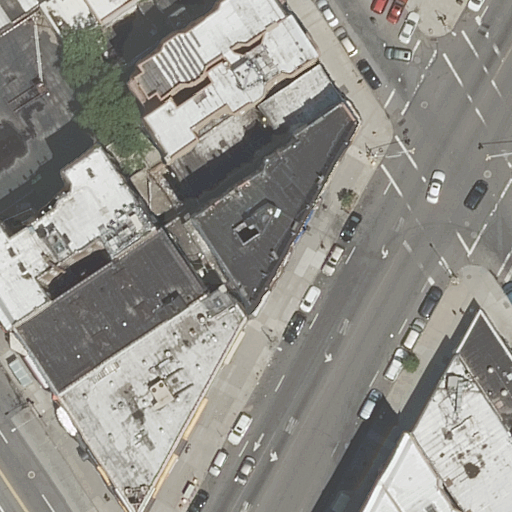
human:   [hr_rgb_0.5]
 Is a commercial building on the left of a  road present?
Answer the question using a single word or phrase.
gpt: no

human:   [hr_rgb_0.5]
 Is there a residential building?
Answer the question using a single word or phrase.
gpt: yes

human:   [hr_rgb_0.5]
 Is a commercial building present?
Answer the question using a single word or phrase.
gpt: no

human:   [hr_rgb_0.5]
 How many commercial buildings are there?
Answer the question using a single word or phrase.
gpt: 0

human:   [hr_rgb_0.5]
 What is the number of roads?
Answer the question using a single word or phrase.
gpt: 5

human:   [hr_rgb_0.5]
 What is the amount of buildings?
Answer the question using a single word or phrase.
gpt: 15

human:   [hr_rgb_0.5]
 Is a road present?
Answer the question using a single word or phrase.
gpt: yes

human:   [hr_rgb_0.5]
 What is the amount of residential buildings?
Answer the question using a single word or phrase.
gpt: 15

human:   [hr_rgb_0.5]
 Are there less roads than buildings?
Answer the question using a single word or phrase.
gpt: yes

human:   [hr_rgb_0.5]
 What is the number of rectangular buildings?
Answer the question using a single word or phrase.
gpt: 7

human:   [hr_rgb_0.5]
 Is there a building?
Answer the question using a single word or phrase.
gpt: yes

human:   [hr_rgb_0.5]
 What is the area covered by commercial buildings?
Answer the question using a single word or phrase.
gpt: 0m2

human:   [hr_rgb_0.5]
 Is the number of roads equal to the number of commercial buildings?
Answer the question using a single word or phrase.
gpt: no

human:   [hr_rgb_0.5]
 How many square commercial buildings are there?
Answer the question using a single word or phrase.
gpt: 0

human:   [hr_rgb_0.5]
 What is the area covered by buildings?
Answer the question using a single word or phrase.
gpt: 4658m2

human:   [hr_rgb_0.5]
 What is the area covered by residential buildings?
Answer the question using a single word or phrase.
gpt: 4658m2

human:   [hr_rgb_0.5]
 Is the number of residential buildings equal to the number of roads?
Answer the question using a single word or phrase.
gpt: no

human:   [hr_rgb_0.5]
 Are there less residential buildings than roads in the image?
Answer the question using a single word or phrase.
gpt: no

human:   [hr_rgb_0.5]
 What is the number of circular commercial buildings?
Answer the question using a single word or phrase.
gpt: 0

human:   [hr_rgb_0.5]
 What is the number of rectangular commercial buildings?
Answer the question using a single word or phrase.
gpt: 0

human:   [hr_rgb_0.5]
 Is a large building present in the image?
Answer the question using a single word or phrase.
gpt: yes

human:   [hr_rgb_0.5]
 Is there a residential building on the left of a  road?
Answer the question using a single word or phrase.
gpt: yes

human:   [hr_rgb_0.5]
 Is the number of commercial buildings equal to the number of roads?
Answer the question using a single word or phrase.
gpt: no

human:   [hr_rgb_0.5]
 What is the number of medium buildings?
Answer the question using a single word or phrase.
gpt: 8

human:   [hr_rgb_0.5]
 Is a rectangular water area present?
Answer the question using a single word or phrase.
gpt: no

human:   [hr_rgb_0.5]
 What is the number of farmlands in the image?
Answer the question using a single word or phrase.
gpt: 0

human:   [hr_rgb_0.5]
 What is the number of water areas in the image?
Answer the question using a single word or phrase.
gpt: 0

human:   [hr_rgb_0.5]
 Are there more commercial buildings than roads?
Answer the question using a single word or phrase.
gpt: no

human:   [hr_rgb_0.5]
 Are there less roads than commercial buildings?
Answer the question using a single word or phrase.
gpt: no

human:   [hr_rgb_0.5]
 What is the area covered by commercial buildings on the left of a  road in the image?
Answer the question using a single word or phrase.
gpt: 0m2

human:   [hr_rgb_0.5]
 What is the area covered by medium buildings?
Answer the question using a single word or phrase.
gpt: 2049m2

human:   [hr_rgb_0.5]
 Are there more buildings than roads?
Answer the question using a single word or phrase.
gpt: yes

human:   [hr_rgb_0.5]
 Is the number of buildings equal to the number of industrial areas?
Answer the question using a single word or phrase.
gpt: no

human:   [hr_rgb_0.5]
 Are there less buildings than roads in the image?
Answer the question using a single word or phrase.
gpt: no

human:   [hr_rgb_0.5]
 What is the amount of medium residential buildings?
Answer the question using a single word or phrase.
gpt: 8

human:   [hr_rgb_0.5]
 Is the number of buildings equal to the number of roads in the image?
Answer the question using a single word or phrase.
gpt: no

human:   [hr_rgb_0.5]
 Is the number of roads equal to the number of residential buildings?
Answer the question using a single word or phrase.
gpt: no

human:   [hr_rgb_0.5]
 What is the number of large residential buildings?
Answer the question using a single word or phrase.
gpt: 4

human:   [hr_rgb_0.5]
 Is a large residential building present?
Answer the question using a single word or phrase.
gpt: yes

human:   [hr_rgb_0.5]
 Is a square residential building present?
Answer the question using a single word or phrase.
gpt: no

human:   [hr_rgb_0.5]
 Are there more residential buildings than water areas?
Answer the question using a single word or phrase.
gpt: yes

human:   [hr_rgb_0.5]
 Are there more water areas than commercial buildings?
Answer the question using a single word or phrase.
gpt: no

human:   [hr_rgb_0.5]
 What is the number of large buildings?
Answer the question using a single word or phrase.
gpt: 4

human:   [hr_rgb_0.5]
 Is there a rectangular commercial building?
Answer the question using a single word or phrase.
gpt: no

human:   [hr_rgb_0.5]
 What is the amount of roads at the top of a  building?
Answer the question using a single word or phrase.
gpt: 3

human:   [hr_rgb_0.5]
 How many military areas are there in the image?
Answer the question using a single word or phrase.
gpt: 0

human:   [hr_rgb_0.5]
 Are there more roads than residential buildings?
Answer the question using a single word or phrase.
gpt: no

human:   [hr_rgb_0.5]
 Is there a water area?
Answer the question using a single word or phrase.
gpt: no

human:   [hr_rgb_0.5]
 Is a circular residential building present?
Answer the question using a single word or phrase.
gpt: no

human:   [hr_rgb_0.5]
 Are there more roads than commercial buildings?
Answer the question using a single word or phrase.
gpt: yes

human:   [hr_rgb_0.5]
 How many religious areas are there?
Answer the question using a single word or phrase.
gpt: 0

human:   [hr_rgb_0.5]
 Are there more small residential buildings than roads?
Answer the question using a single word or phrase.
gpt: no

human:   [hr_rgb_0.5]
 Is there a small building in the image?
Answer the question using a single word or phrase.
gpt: yes

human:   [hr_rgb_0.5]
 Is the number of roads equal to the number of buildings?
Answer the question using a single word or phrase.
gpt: no

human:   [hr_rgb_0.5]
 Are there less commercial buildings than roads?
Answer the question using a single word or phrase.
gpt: yes

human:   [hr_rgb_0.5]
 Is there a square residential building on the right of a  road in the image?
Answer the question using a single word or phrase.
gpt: no

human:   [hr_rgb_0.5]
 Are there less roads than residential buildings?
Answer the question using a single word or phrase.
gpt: yes

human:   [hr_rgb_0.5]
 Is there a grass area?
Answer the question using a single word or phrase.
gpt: no

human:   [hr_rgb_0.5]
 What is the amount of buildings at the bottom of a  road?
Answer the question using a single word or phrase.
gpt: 8

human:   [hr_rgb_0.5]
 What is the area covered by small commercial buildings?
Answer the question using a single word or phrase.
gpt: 0m2

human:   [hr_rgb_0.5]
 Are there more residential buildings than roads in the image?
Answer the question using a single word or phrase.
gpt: yes

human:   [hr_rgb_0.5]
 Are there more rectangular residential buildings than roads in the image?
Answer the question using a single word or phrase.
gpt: yes

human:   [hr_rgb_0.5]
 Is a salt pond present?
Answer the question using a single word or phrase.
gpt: no

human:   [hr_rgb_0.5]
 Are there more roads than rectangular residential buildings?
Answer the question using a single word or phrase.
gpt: no